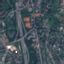
Land use / land cover class: Highway